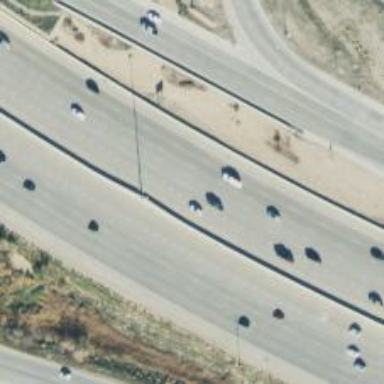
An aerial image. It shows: Motorway.